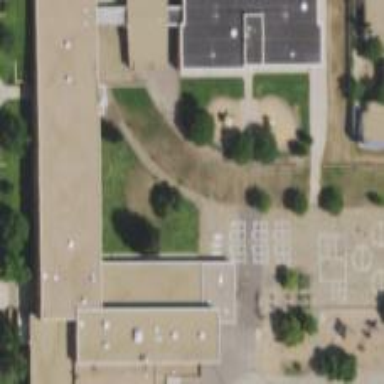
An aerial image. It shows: School.